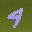
Label: 4